Field crop: maize
Growth stage: 2
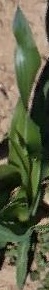
Species: maize